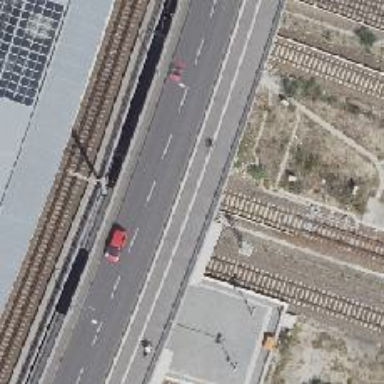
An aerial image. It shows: Railway signal.